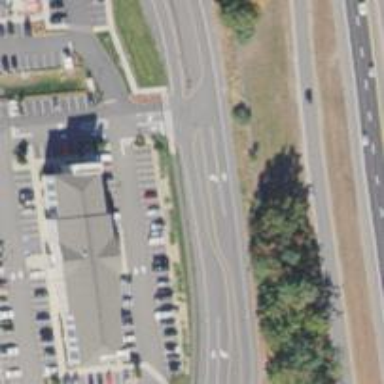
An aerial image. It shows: Stop road.